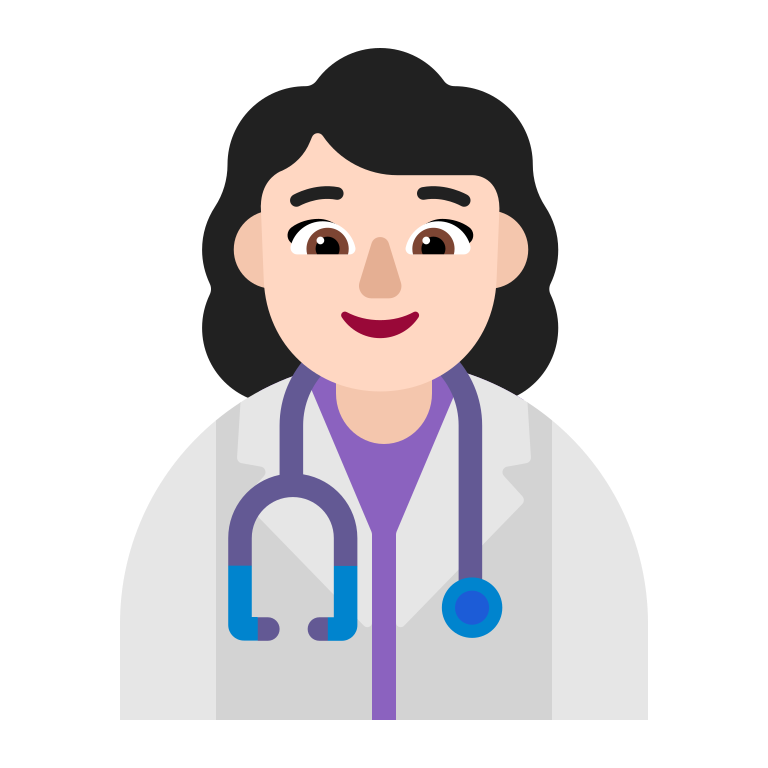
woman health worker flat light